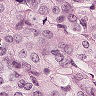
Metastatic tissue present: yes